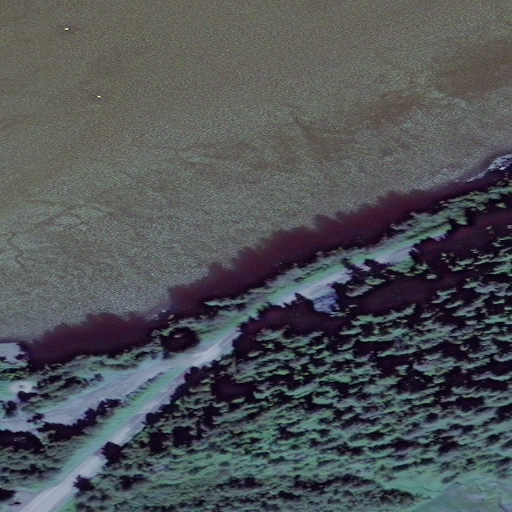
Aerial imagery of cape in Alaska named Bluff Point containing only unknown